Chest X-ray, AP view. Patient: 21 years old, sex M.
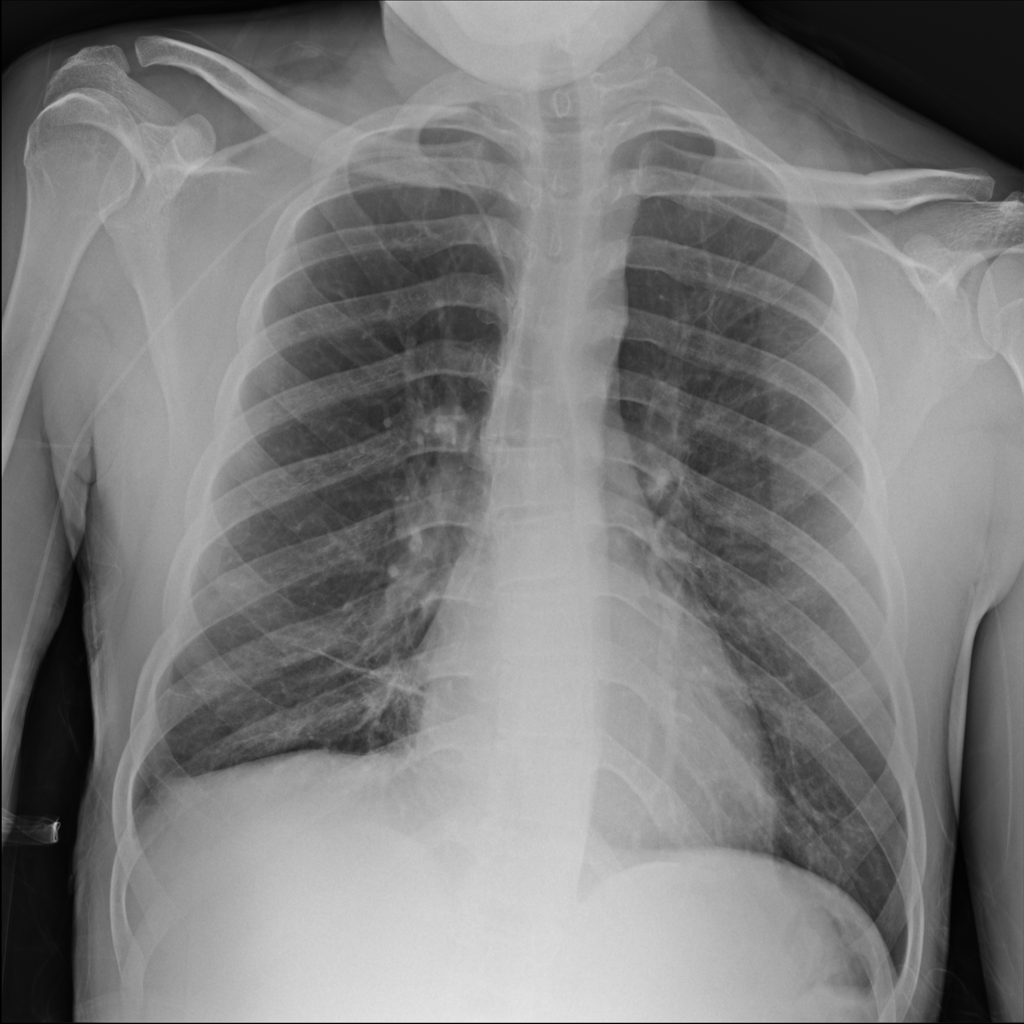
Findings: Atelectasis